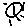
Label: sun